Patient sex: M
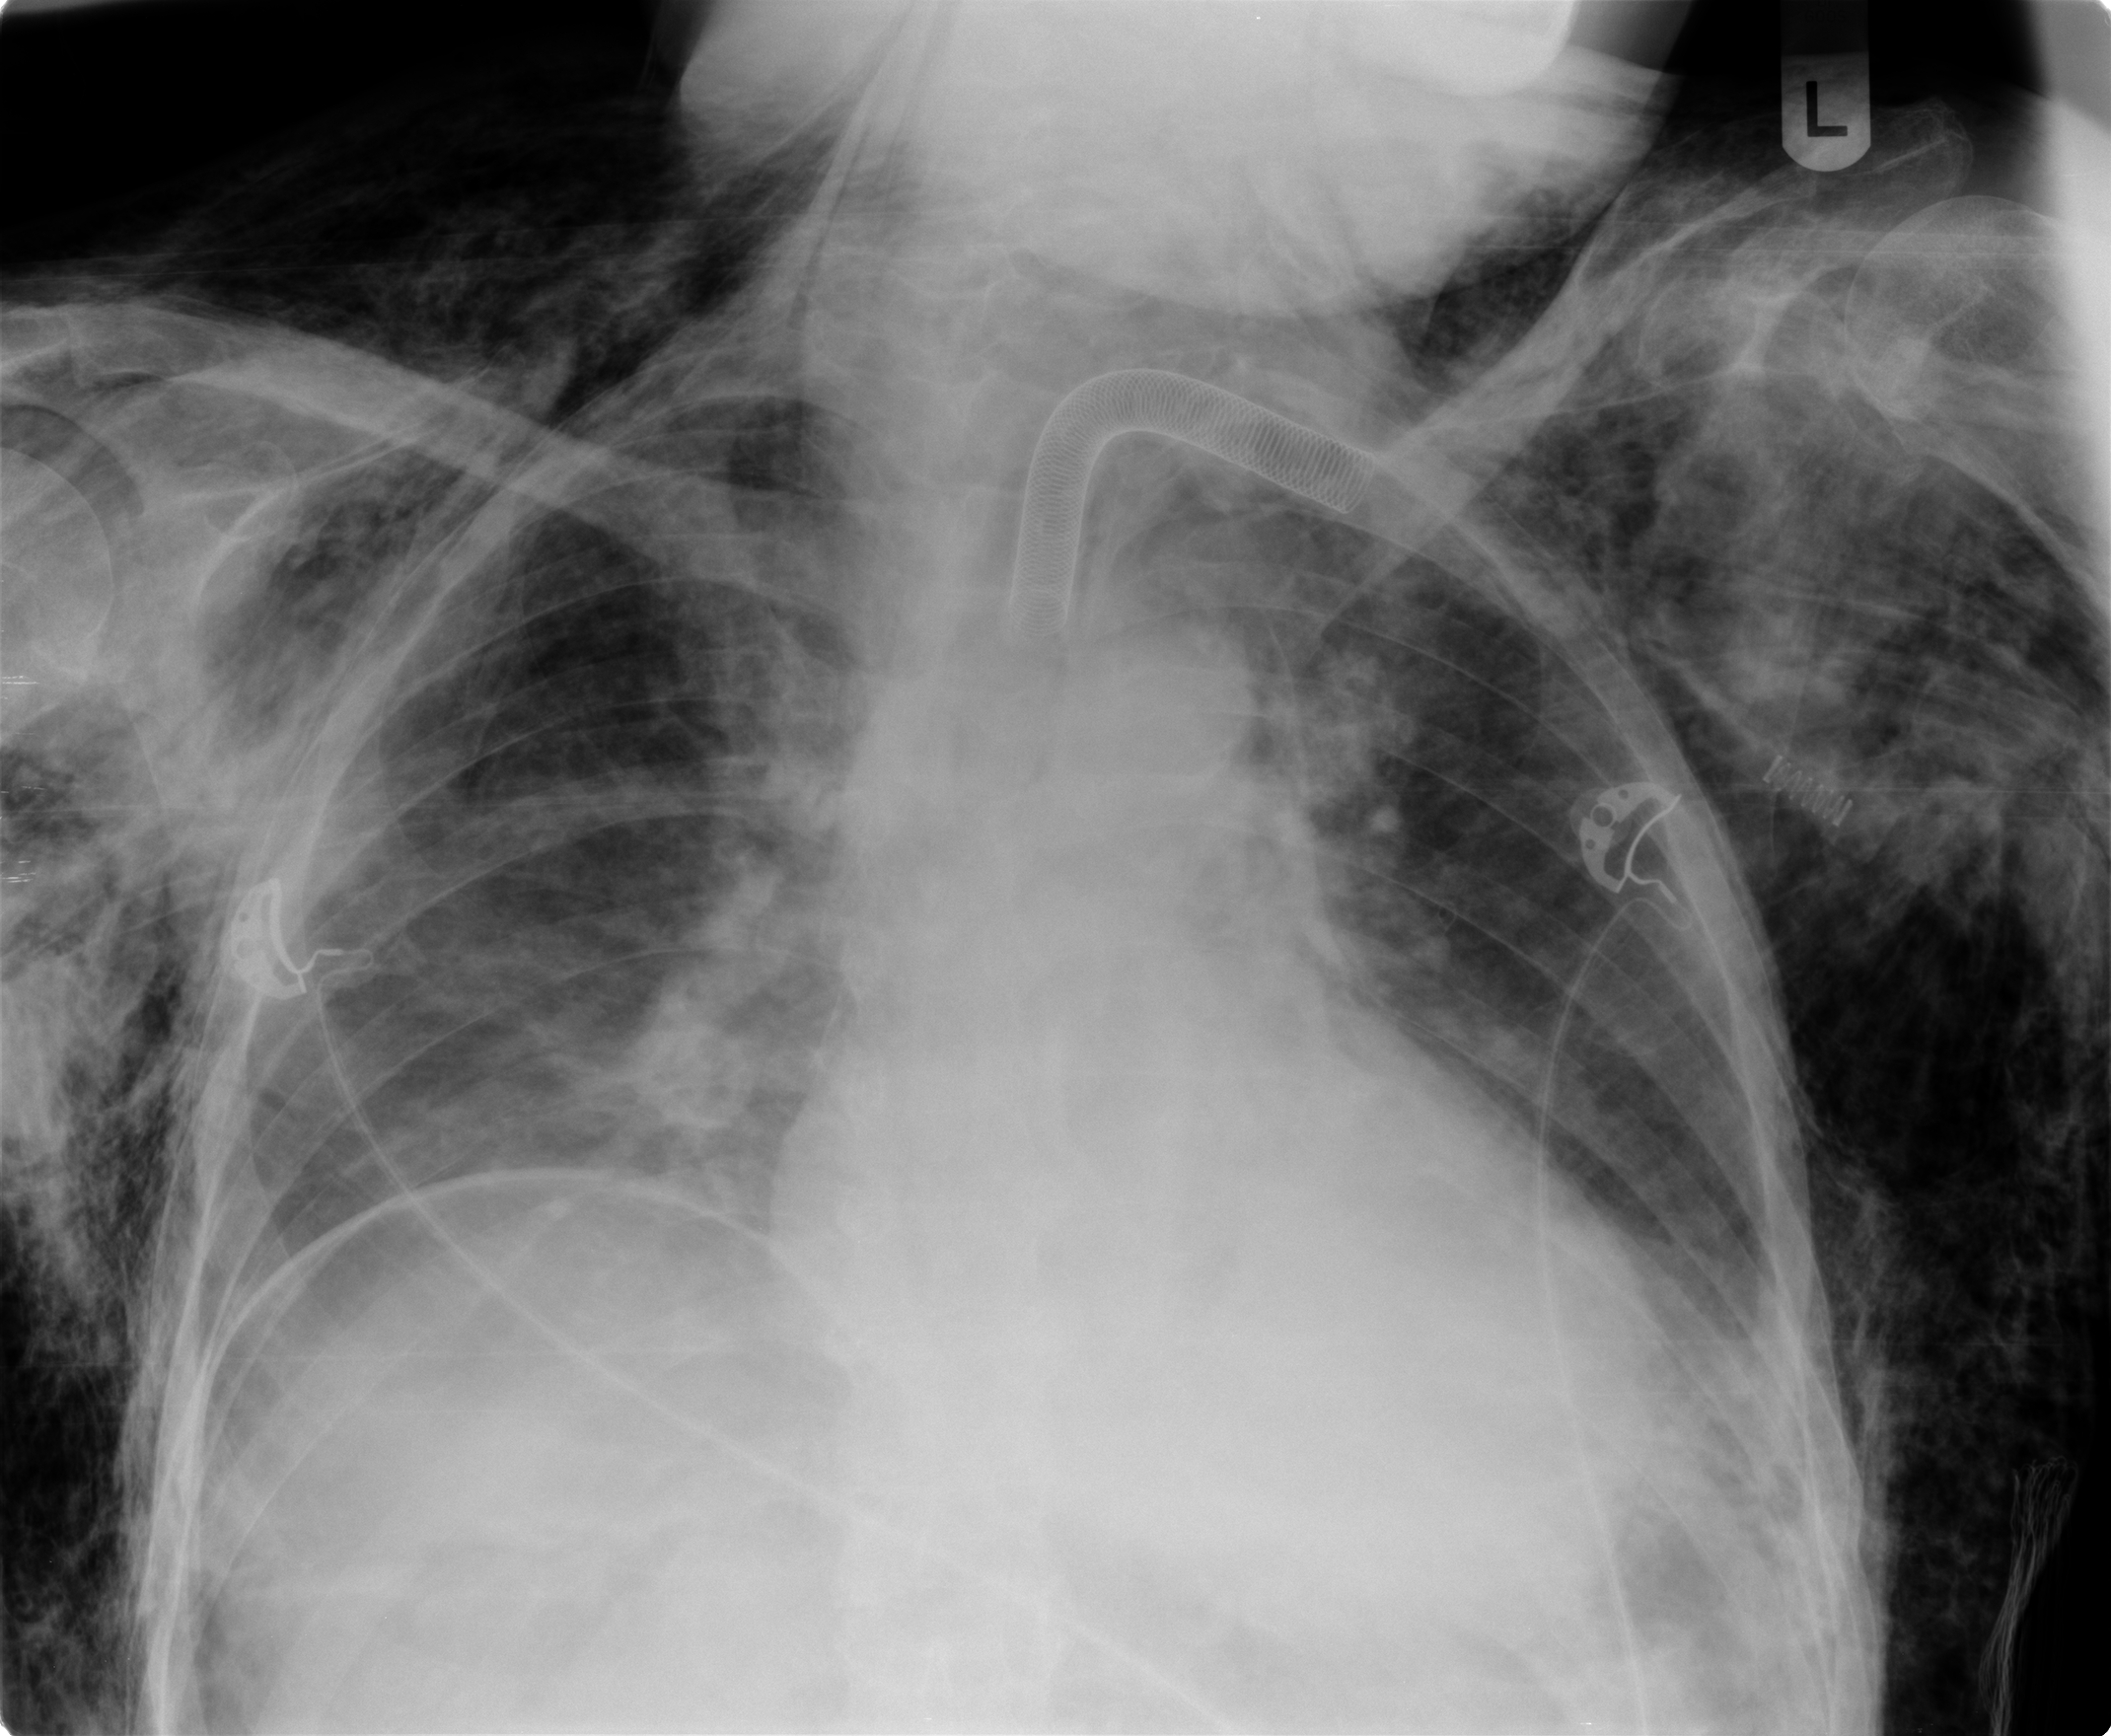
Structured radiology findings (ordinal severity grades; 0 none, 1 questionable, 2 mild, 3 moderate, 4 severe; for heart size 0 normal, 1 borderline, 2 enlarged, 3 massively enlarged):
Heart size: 0
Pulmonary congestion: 2
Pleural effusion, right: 0
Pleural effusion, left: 0
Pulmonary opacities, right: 1
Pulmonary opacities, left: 0
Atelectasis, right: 1
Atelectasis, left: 1